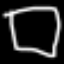
Label: square